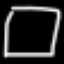
Label: square